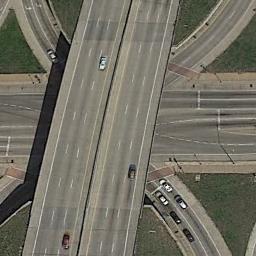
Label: overpass